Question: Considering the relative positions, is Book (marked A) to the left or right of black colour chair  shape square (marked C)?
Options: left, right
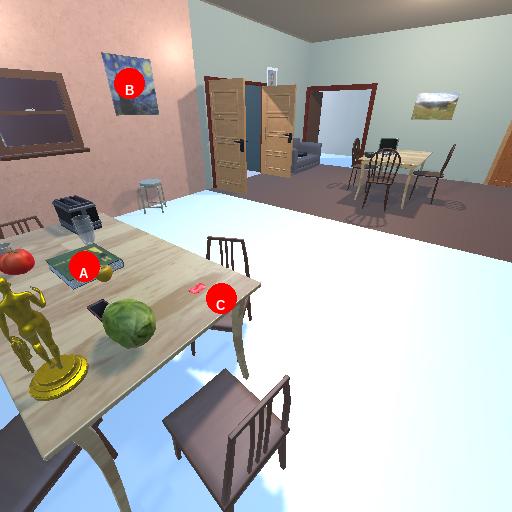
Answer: left